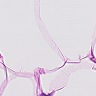
Metastatic tissue present: no